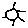
Label: sun